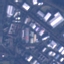
Label: Industrial